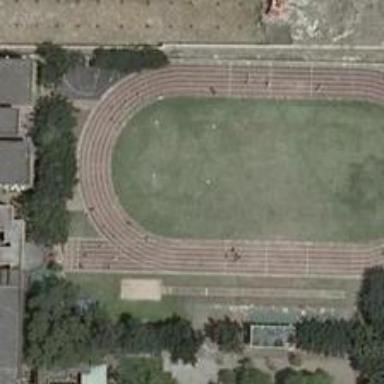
This is a shabby playground which is next to the construction site .